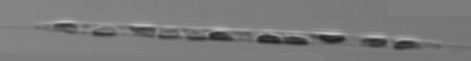
Label: Rhizosolenia